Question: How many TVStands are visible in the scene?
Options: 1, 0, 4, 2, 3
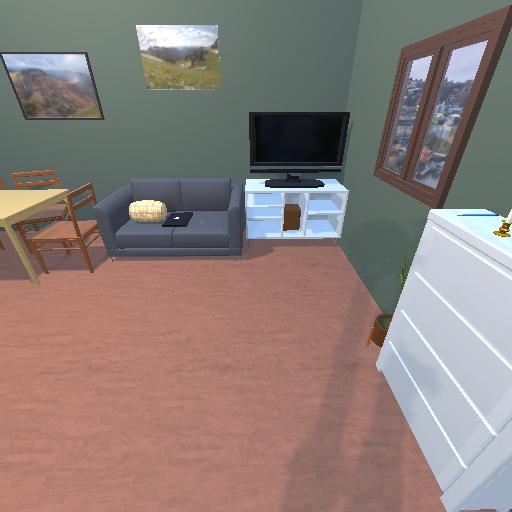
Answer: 1